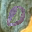
Label: 0